Question: I am just throwing together a quick and dirty GUI to display some data when I ran into an odd issue. The last label I add to the 'JFrame' doesn't want to be positioned or display the border I put on it, so it looks like this:

Here is my code:
'''
public DisplayData (Connection tConn)
{
ID = tID;
conn = tConn;
setupObjects();
setupFrame();
}
private void setupObjects()
{
JLabel caseLabel = new JLabel ("Case #:");
JLabel dateLabel = new JLabel ("Date:");
JLabel reportLabel = new JLabel ("Report:");
JLabel offenceLabel = new JLabel ("Offence:");
JLabel descriptionLabel = new JLabel ("Description:");
this.add(caseLabel);
this.add(dateLabel);
this.add(reportLabel);
this.add(offenceLabel);
this.add(descriptionLabel);
caseLabel.setBounds(50, 50, 130, 25); //x, y, width, height
dateLabel.setBounds(50, 100, 130, 25);
reportLabel.setBounds(50, 150, 130, 25);
offenceLabel.setBounds(50, 200, 130, 25);
descriptionLabel.setBounds(100, 50, 130, 25);
caseLabel.setBorder(BorderFactory.createLineBorder(Color.BLACK));
dateLabel.setBorder(BorderFactory.createLineBorder(Color.BLACK));
reportLabel.setBorder(BorderFactory.createLineBorder(Color.BLACK));
offenceLabel.setBorder(BorderFactory.createLineBorder(Color.BLACK));
descriptionLabel.setBorder(BorderFactory.createLineBorder(Color.BLACK));
}
private void setupFrame()
{
this.setTitle("Data Display");
this.setSize (650, 700); //Width, Height
this.setLocation(300, 10);
this.setResizable(false);
this.setVisible(true);
this.setDefaultCloseOperation(EXIT_ON_CLOSE);
this.setLayout(null);
}
'''
Yes, I know I should be using a proper layout manager, but like I said i just wanted something quick and dirty. Plus, I will not be beaten by something that should be this simple. Any ideas would be appreciated.
EDIT:
As Compass and Neophyte pointed out, my order of operations was off. Flipped my method calls and all is good again in the world. Thanks for the 2nd pair of eyes.
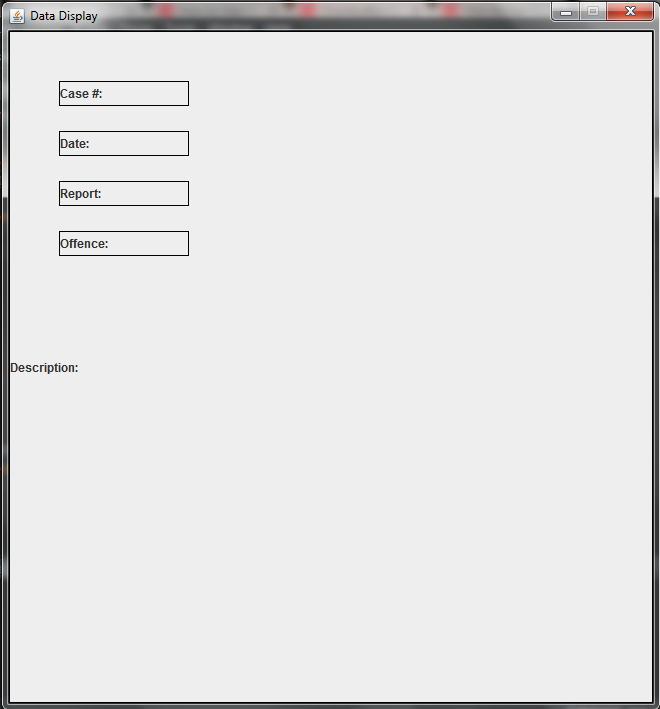
Answer: Your order of operations is incorrect.
You initially call 'setupObjects();'
This plays your objects out onto a JFrame, which has the default LayoutManager of 'BorderLayout'.
By using the default 'add(Component comp)' method, with BorderLayout, you end up putting the component into 'null' for BorderLayout, which is not supposed to be normal. Furthermore, the reason you can't see the border for this object is because the border is actually the size of the frame. If you explicitly set a region for BorderLayout, then you'll see it work, but setting to no region seems to just break BorderLayout.
Additional 'add' calls appear to free the previous item from the 'BorderLayout' null management, allowing the bounds to take over.
Afterwards, you call 'setupFrame();' which removes the layout manager, .
This sets the layout to 'null', which does nothing to how the frame is displayed, but just removes the layout.
To avoid this issue, call 'setupFrame();' prior to 'setupObjects();', and then 'setVisible(true)' can be called at the end of 'setupObjects();'